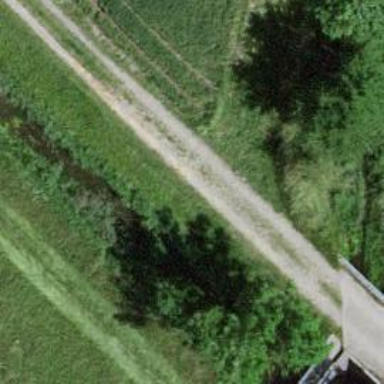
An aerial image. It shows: Track road with grade4 tracktype.